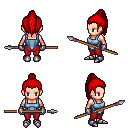
a pixel art fantasy rpg character, female body template, human, light skin, blue vest, red pants, red long topknot hairstyle, metal gloves, metal boots, spear, four views (front, back, left, right), 2x2 character sprite sheet, small pixel art, hard edges, no anti-aliasing